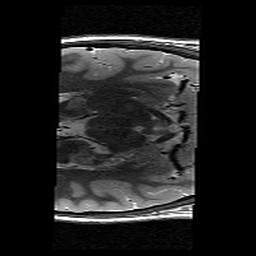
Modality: T2w
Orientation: axial
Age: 10
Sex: female
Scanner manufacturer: siemens
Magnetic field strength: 3 T
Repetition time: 9.23 s
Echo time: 0.067 s